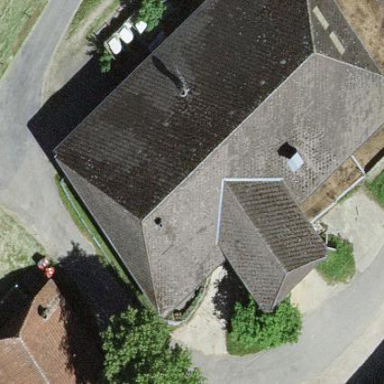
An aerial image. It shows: Farm building.